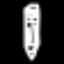
Label: pencil